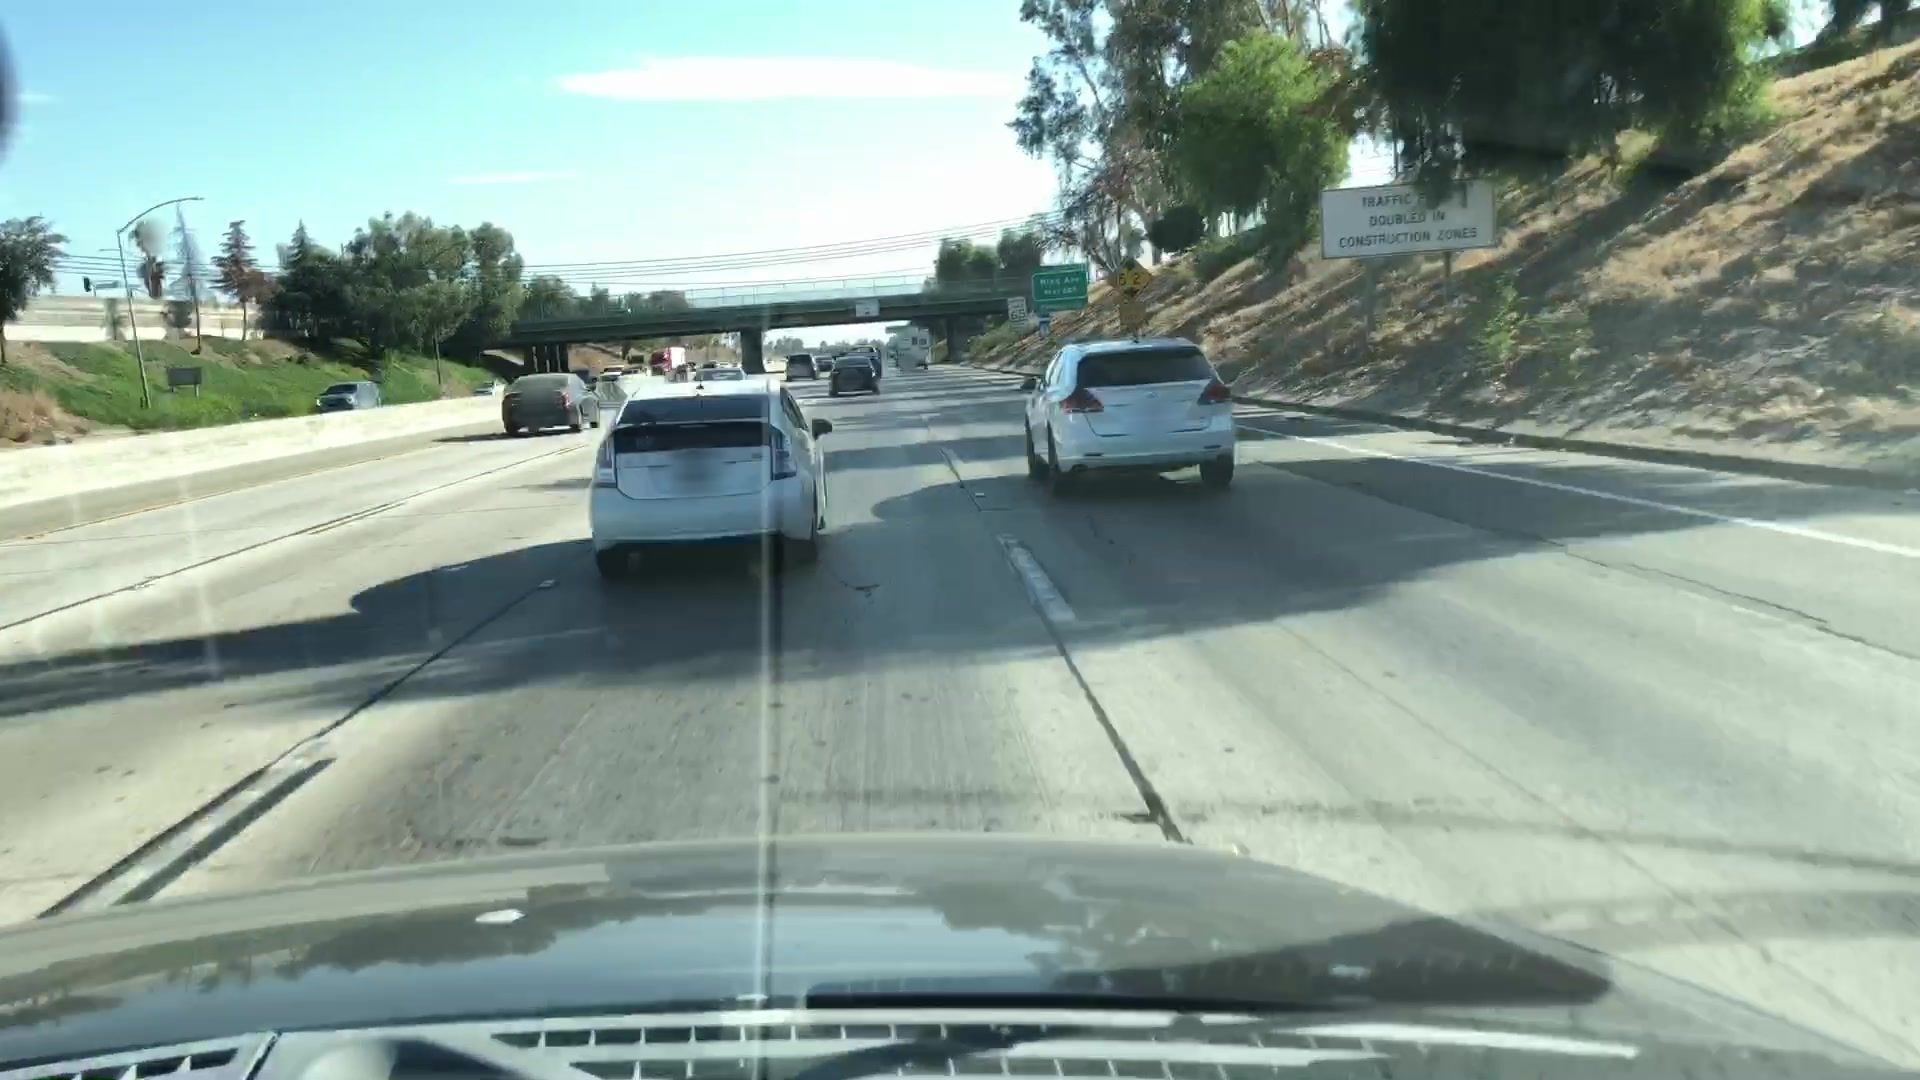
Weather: clear
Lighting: day
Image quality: good
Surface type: driving surface
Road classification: motorway, motorway_link
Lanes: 2, 1
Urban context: urban centre
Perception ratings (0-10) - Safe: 2.84, Lively: 2.08, Beautiful: 4.07, Boring: 3.22, Depressing: 6.22, Wealthy: 5.12